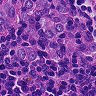
Metastatic tissue present: yes